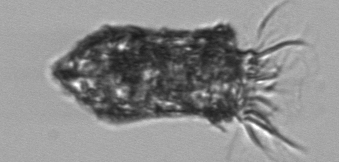
Label: Tintinnopsis